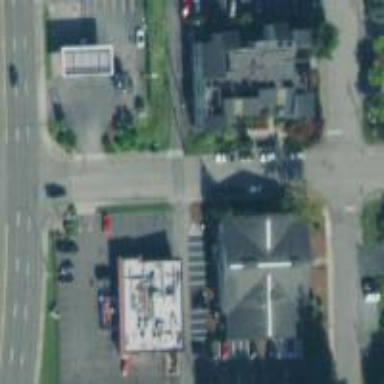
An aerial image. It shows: Retail area.